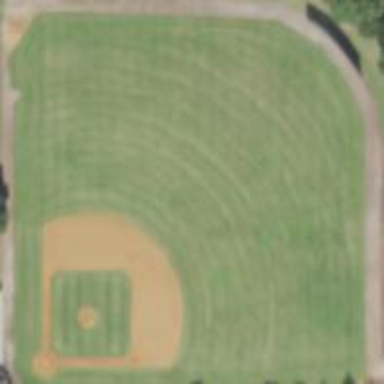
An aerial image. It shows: Baseball pitch for leisure and sports activities.